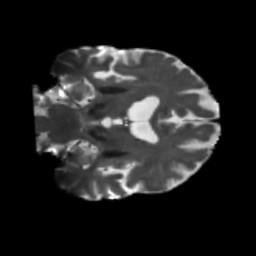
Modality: T2w
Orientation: coronal
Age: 68
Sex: male
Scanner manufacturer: siemens
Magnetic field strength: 3 T
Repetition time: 5.47 s
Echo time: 0.0854 s